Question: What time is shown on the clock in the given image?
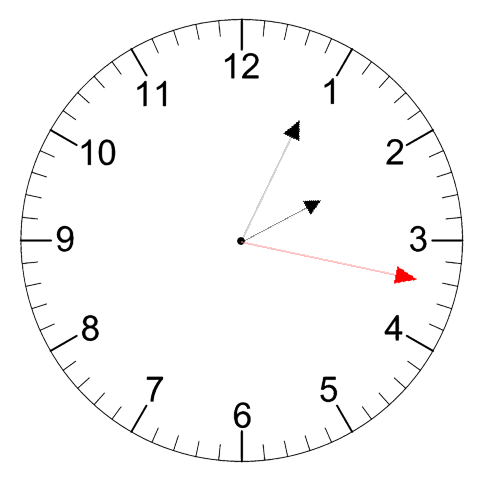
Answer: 02:04:17